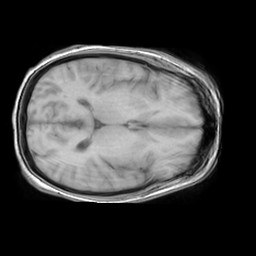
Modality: T1w
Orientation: axial
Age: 41
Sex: female
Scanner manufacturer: philips
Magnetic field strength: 1.5 T
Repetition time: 0.2068 s
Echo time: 0.001837 s